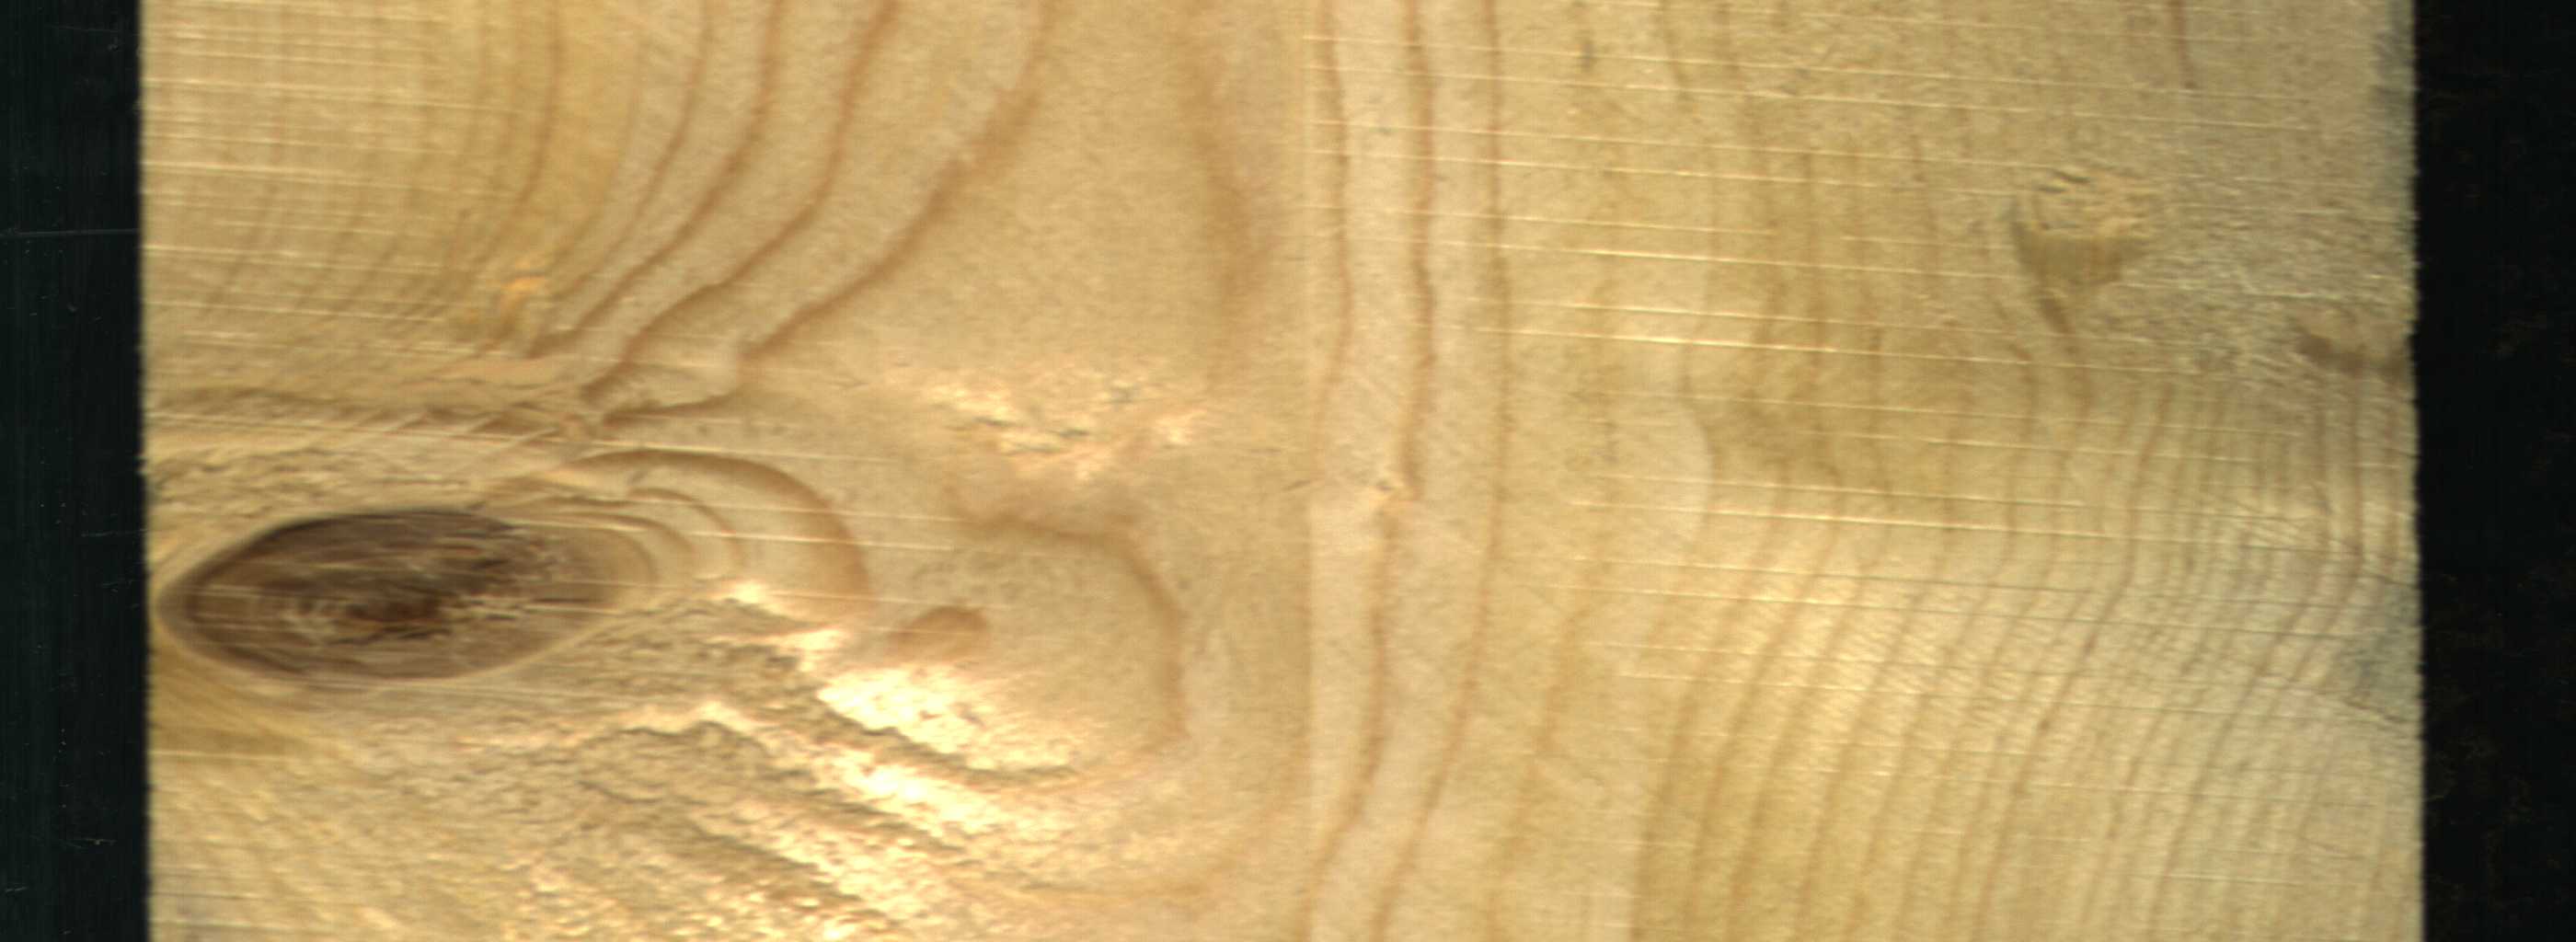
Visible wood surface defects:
Live_Knot